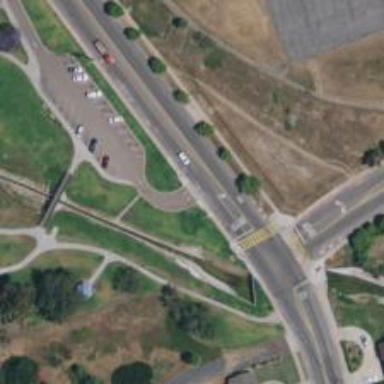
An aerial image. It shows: Crossing road.